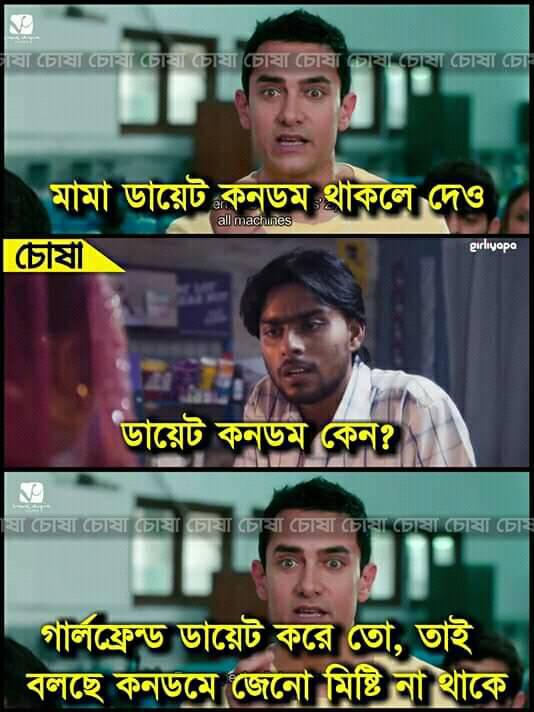
Caption: মো মামা ডায়েট কনডম থাকলে দেও   ডায়েট কনডম কেন ?   গালফ্রেন্ড ডায়েট করে তো, তাই বলছে কনডমে জেনো মিষ্টি না থাকে
Label: non-hate